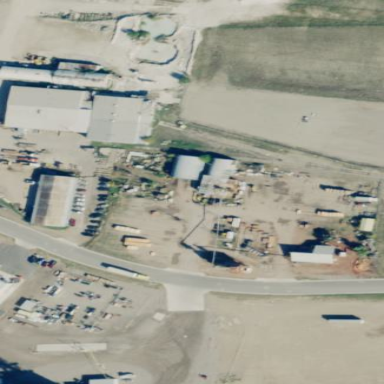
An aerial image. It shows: Industrial area dedicated to sawmill.